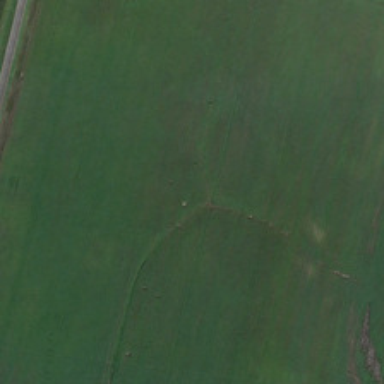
It is a large piece of green meadow .